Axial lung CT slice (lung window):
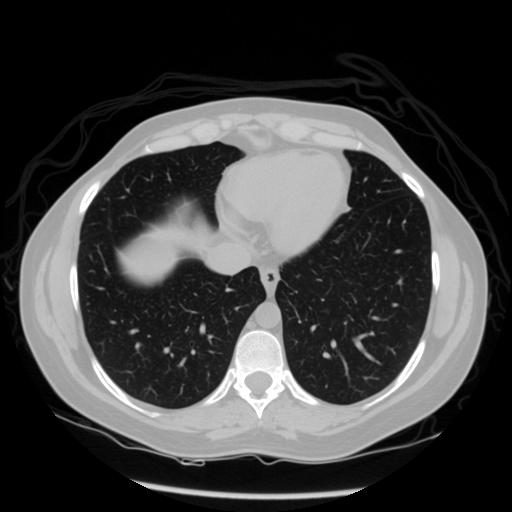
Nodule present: no